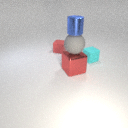
small cyan rubber cube to the right of large red metal cube